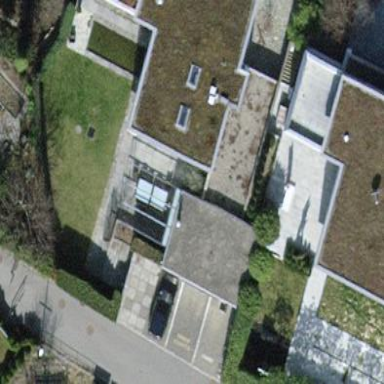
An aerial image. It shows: Group of garages.